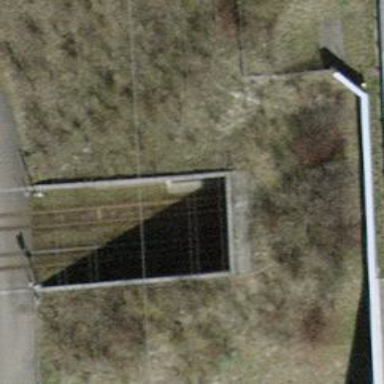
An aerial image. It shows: Tunnel with electrified tram tracks and single rail.